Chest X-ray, AP view. Patient: 5 years old, sex F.
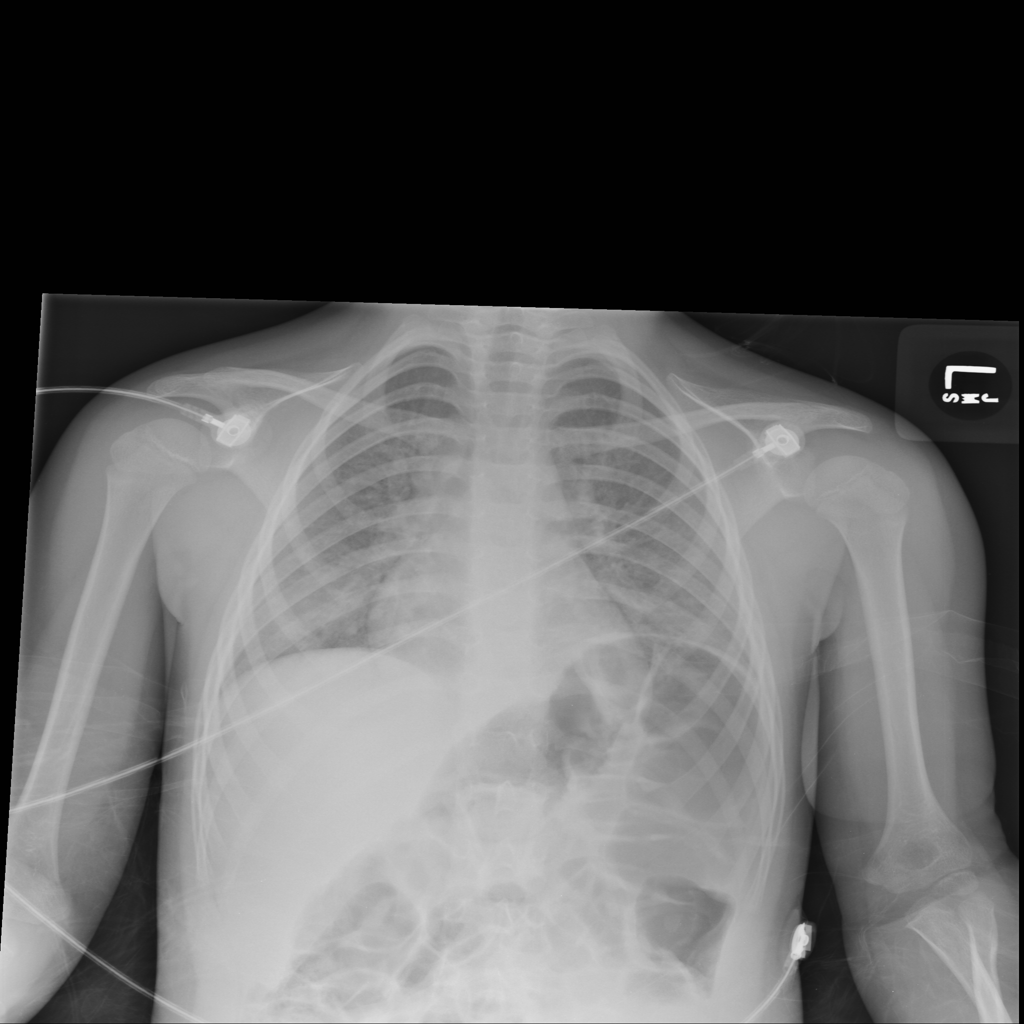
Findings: Atelectasis, Infiltration